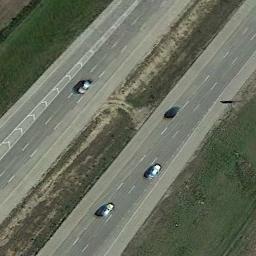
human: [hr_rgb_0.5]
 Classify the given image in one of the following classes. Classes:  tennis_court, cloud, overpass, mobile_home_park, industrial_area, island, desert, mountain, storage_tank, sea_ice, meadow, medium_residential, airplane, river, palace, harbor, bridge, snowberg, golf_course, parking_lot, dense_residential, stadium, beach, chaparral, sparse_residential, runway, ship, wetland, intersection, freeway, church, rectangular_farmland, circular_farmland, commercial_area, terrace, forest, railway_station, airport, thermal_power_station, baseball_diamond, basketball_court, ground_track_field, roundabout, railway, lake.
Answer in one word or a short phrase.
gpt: freeway